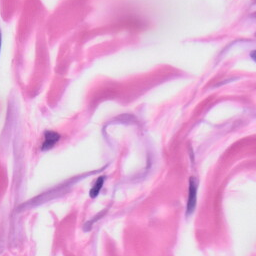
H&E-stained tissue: Skin